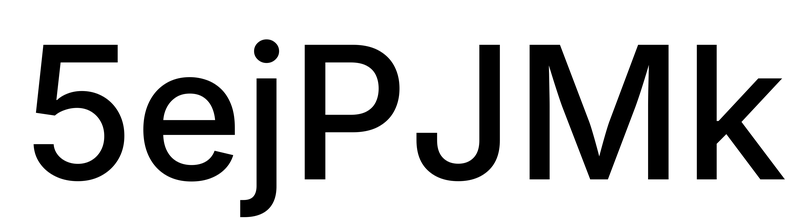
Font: Inter_Medium